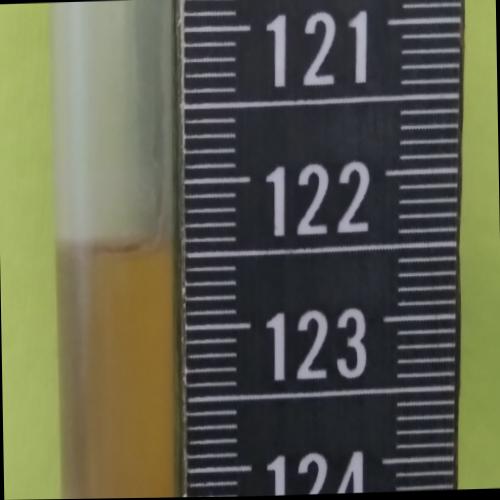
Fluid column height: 122.4 cm